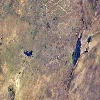
Label: land